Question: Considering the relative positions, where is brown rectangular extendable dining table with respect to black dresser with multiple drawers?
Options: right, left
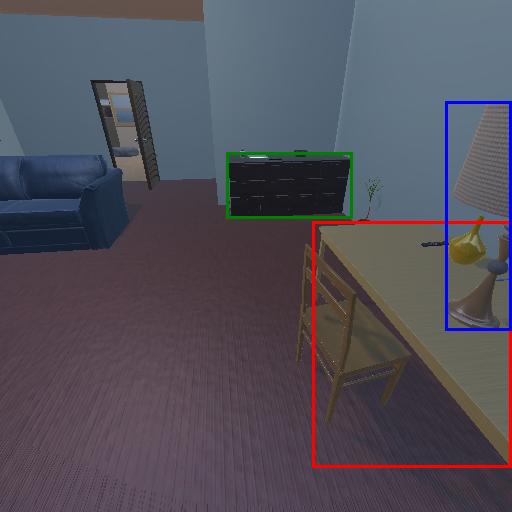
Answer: right